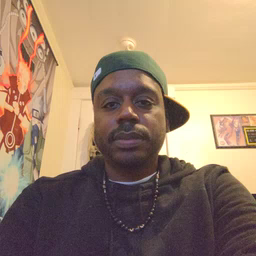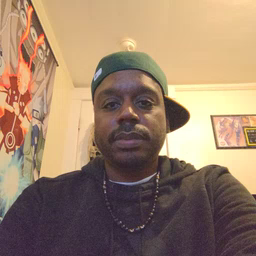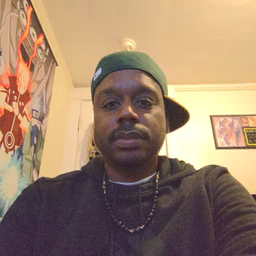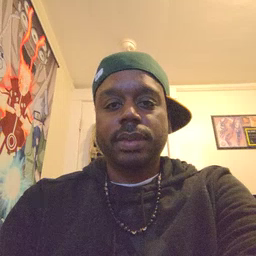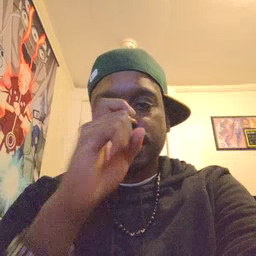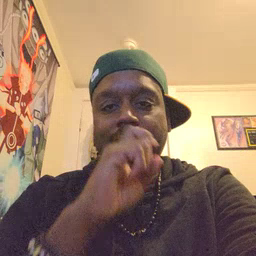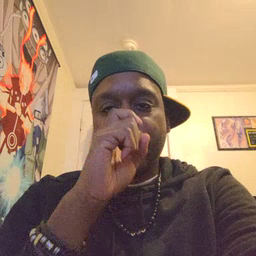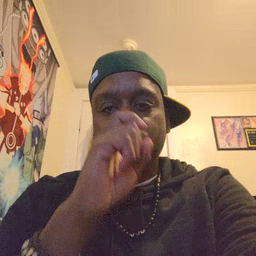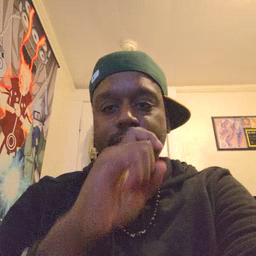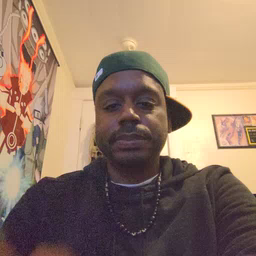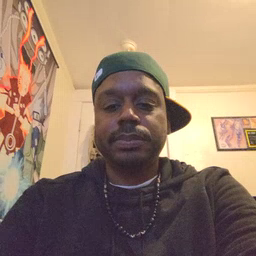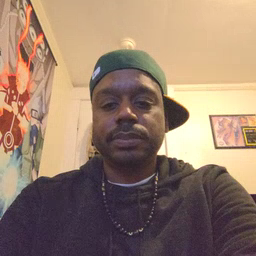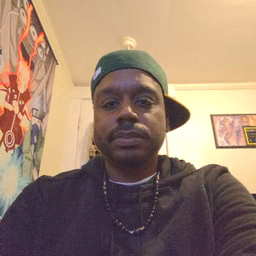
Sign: doll